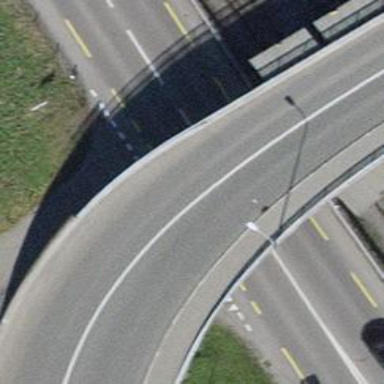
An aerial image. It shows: Primary highway with asphalt surface and designated lane for cyclists.